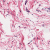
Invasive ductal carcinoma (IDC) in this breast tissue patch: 0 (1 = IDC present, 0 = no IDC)